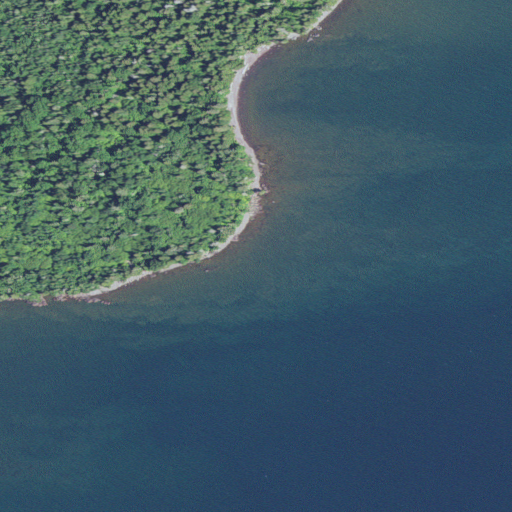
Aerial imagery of cape in Michigan named Keweenaw Point containing open water, evergreen forest, mixed forest, herbaceous wetlands, shrub, and barren land